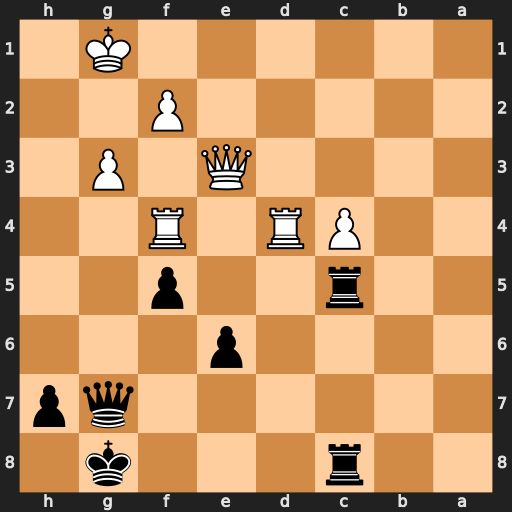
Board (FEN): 2r3k1/6qp/4p3/2r2p2/2PR1R2/4Q1P1/5P2/6K1
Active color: b
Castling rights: -
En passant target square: -
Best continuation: e5 Rxf5 exd4 Qe6+ Kh8 Rxc5 Rxc5 Qe8+ Qg8